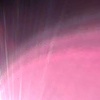
Label: sunburn